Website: slack
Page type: newsletter-management
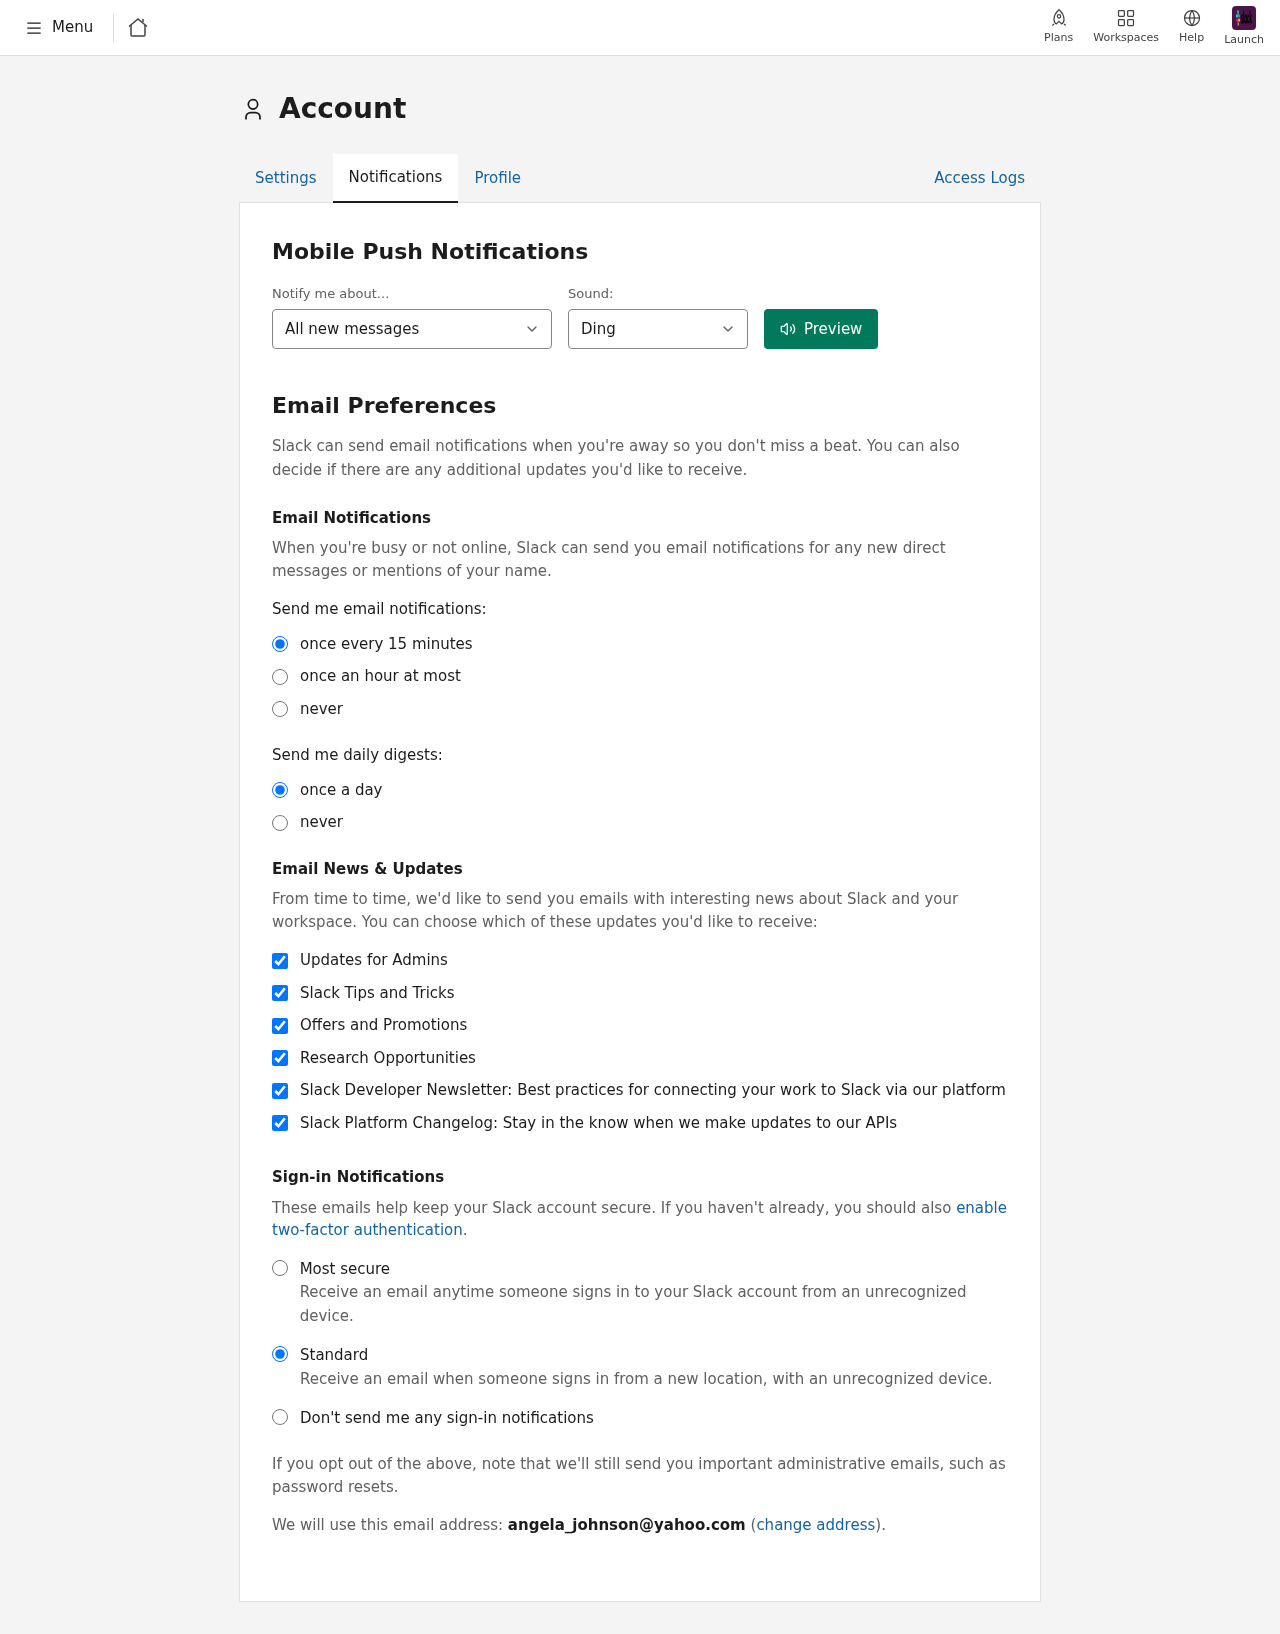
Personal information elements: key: PII_EMAIL
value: angela_johnson@yahoo.com